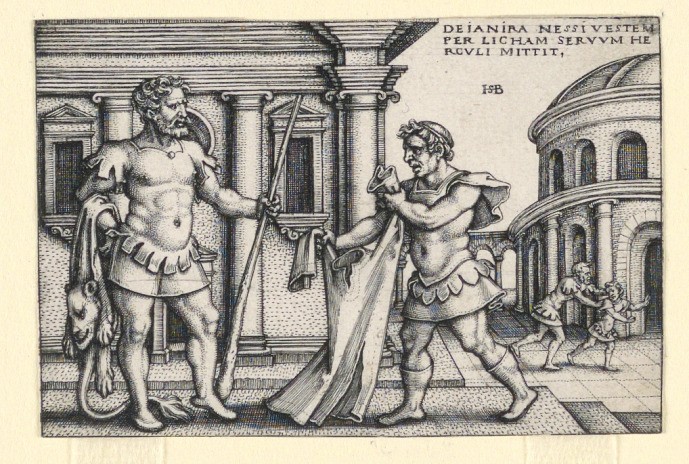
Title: Lichas Bringing the Robe of Nessus to Hercules
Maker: Hans Sebald Beham, German, 1500–1550
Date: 1542–48
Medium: Engraving on off-white laid paper
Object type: Print
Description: Horizontal rectangle. Hercules, standing at left, receiving the sacrificial robe which has been steeped in the poisened blood of Nessus. Lichas, at right holds the robe.